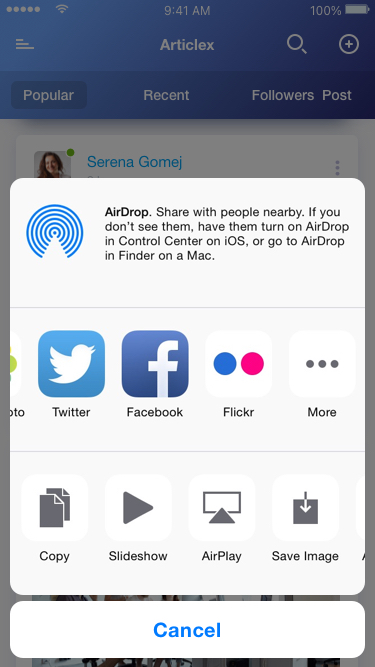
Text in this UI design:
Cancel